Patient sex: M
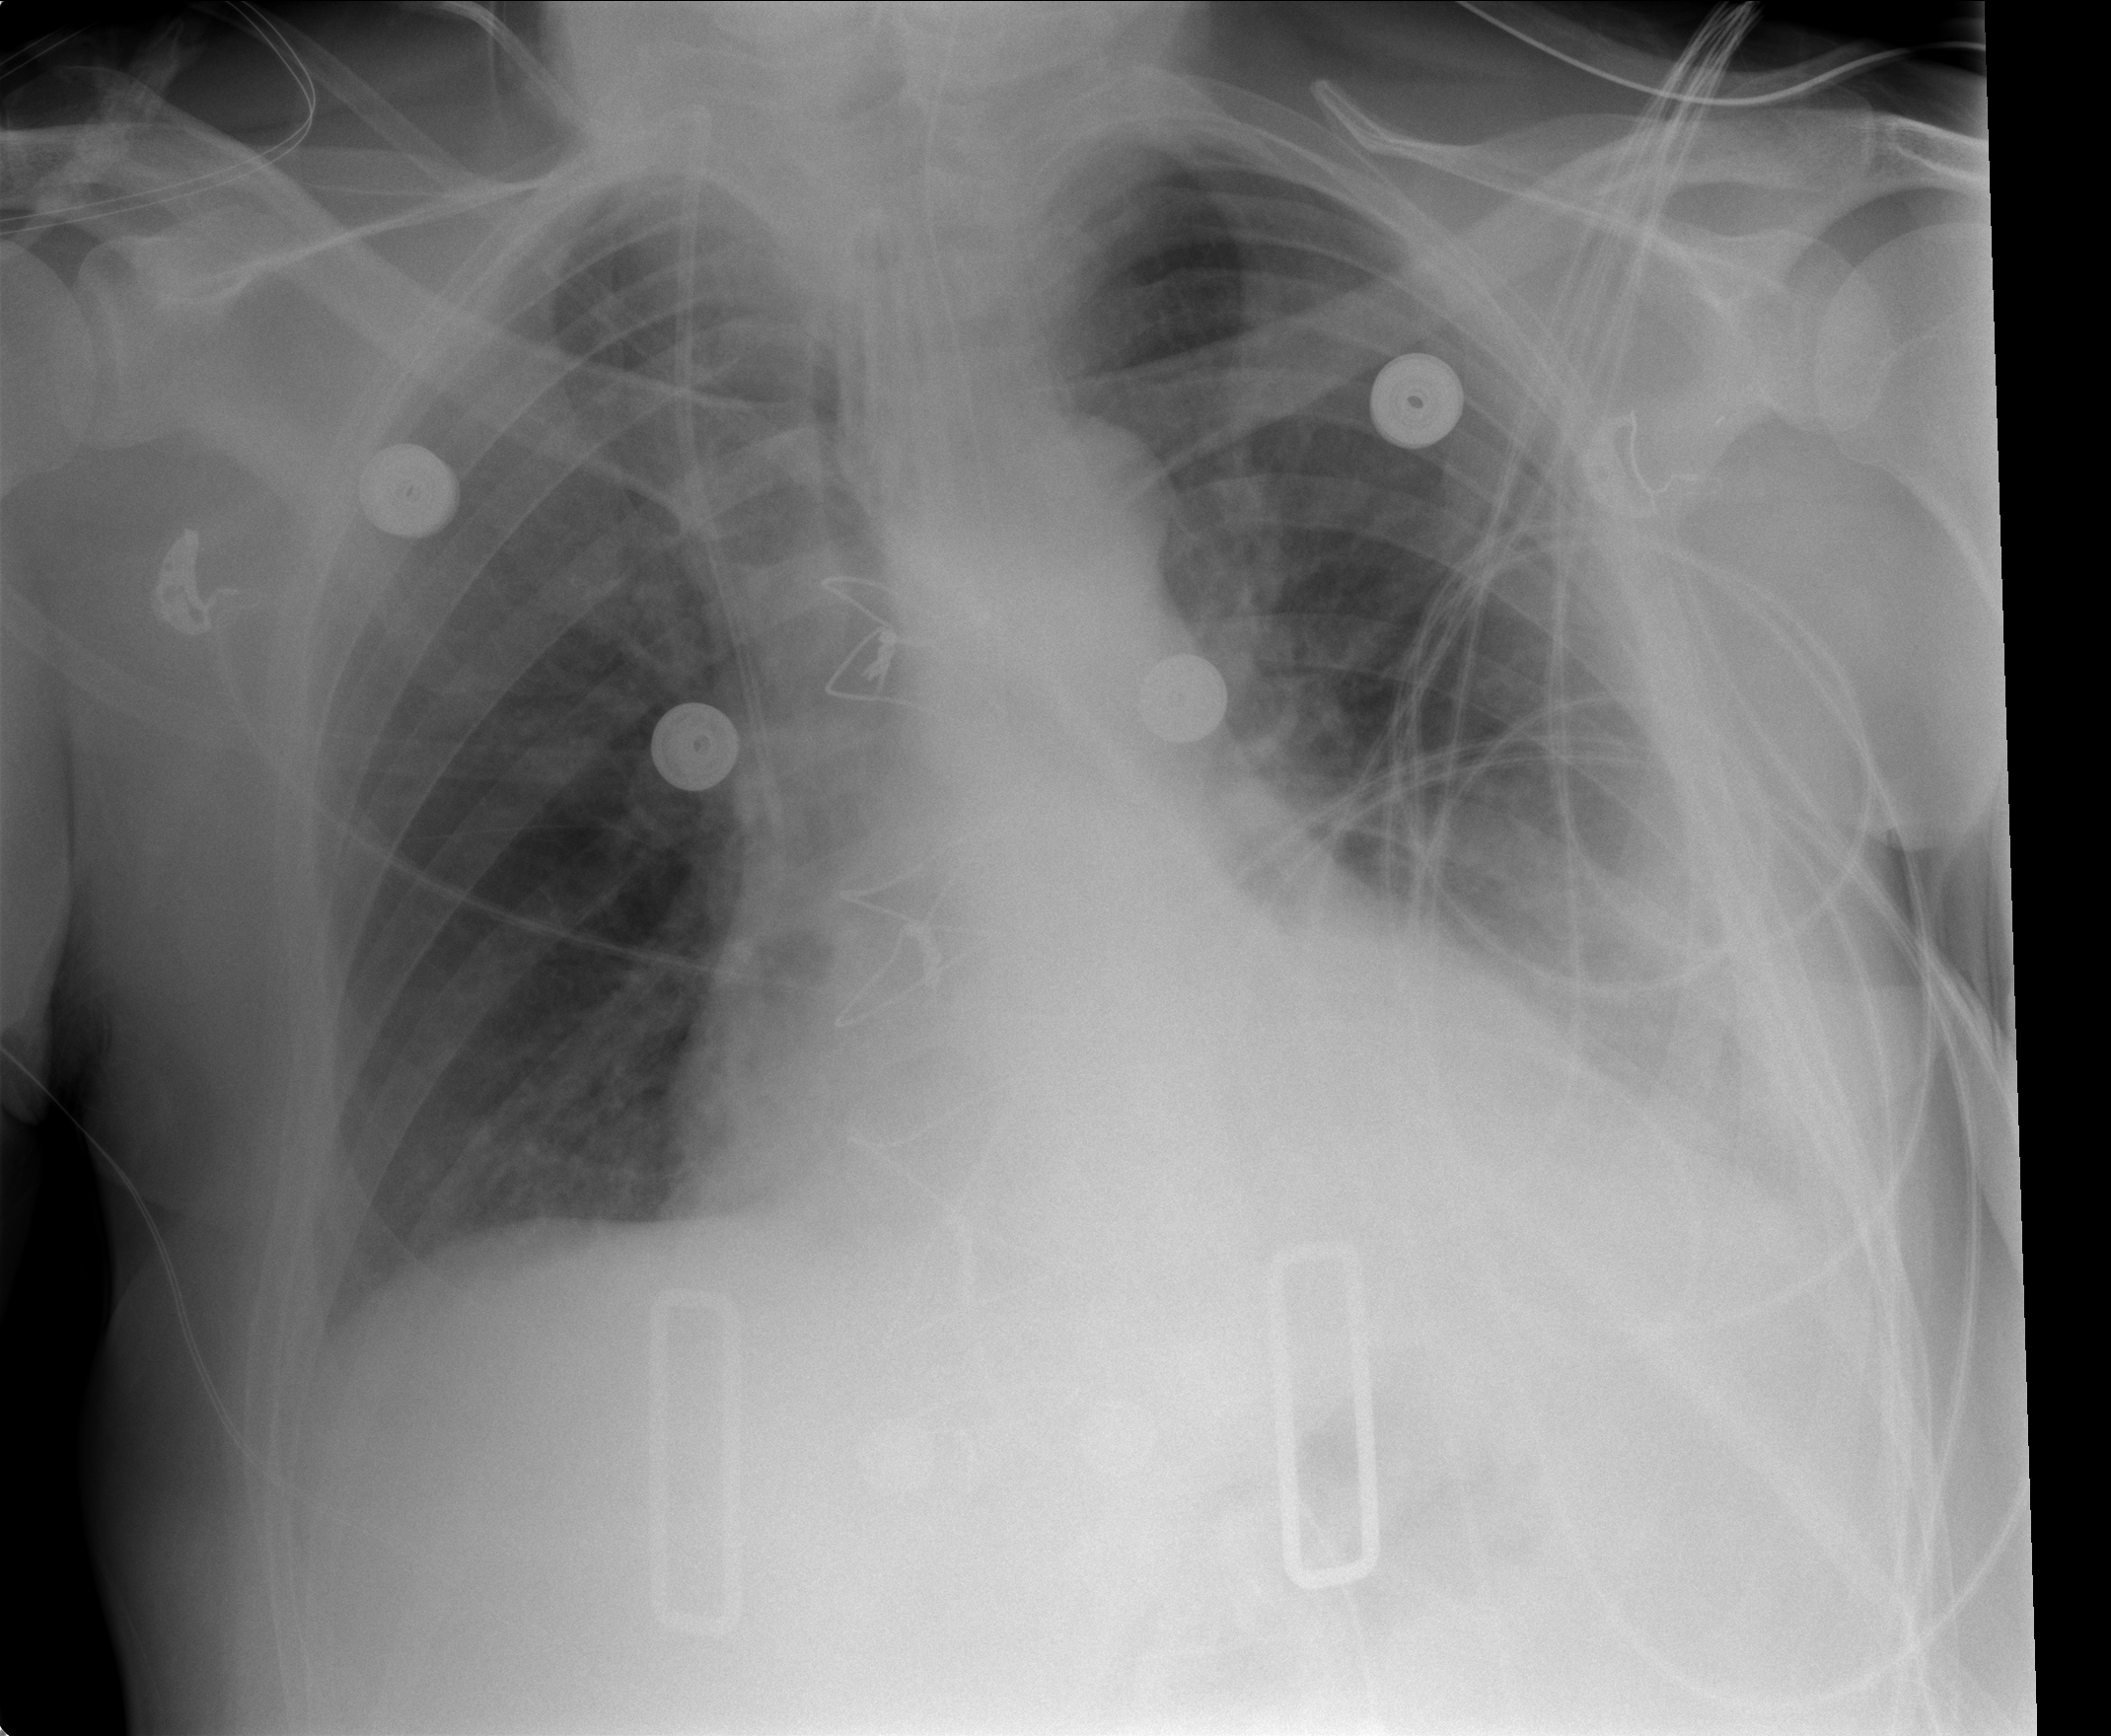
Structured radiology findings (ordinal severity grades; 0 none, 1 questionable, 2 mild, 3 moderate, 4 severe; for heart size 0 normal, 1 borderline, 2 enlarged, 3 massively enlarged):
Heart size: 2
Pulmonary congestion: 2
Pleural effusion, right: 1
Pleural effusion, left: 2
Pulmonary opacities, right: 1
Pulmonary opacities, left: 1
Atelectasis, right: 2
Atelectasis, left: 2